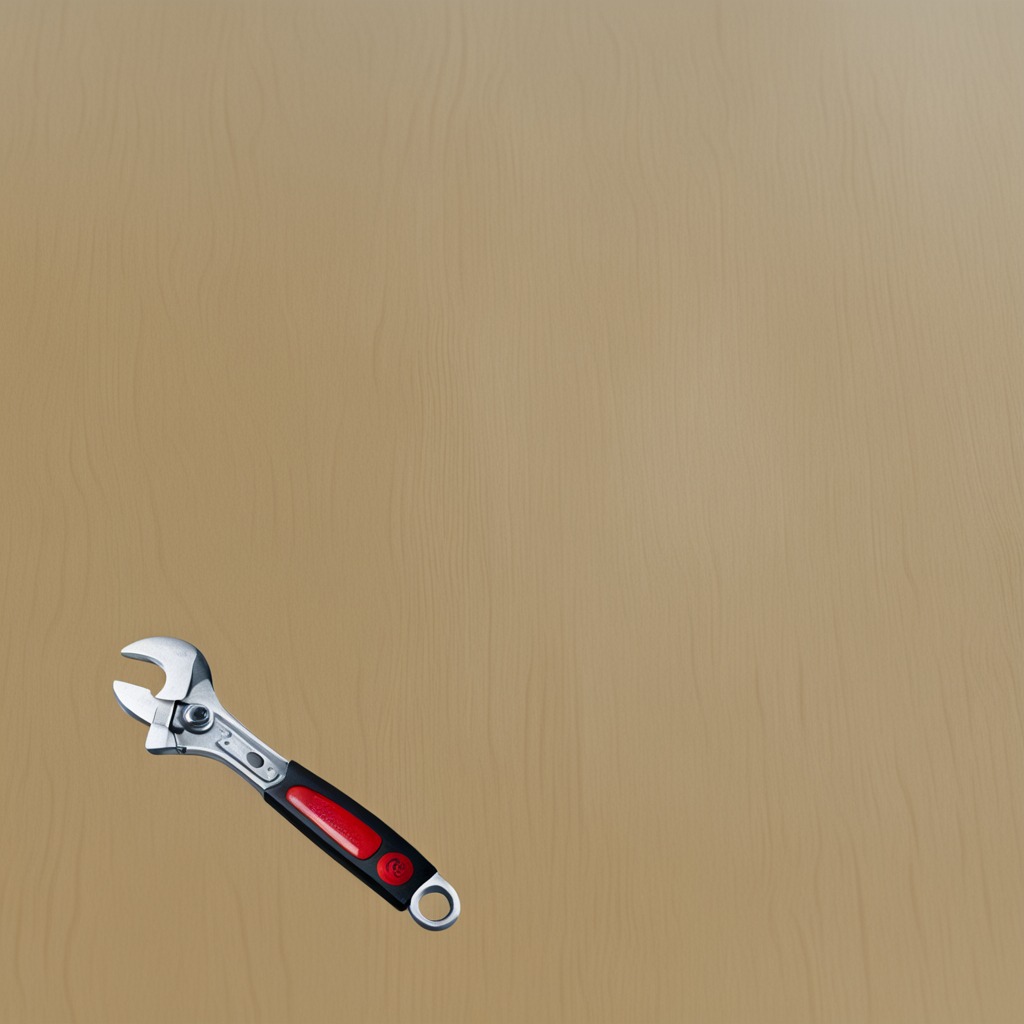
A wrench lies on the plywood surface in a paint workshop lit by afternoon window light.